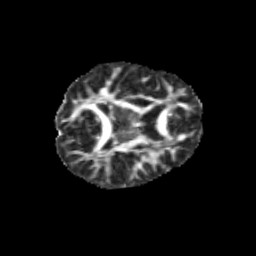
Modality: FA
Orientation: axial
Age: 12
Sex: female
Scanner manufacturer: siemens
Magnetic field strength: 3 T
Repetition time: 3.8 s
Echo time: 0.07 s